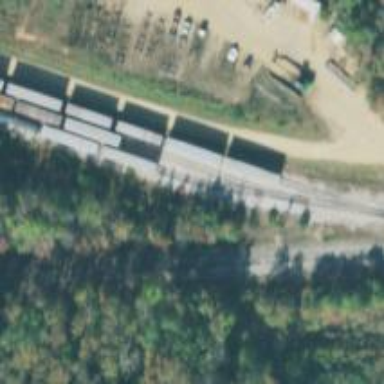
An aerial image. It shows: Railway siding for service.